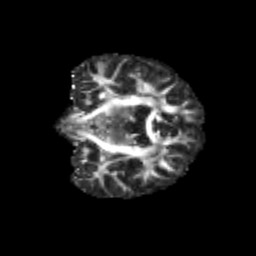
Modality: FA
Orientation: coronal
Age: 11
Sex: male
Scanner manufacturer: siemens
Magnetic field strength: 3 T
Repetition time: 3.8 s
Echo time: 0.07 s